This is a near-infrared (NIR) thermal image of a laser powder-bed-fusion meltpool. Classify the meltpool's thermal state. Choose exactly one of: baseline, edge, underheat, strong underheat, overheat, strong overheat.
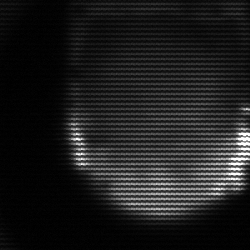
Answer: edge